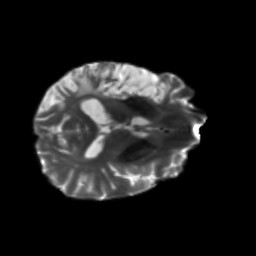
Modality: T2w
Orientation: axial
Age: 56
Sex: male
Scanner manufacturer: siemens
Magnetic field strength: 3 T
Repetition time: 5.25 s
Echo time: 0.08 s